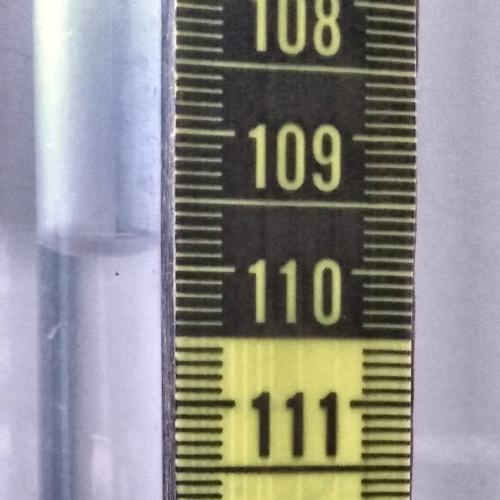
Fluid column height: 109.8 cm